Interaction volume radius: 10 \u00c5
Interaction volume height: 25 \u00c5
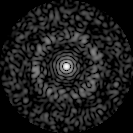
Disorder parameter: 0.8265